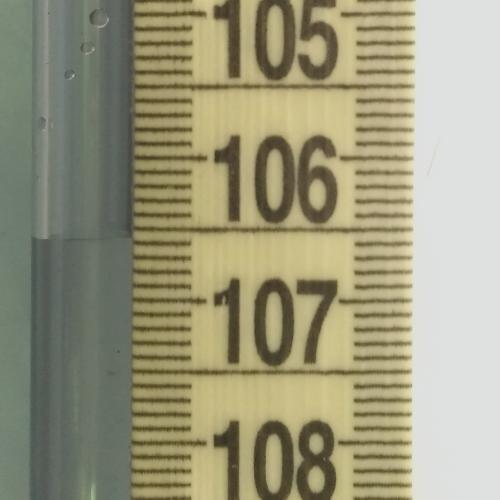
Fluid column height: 106.6 cm